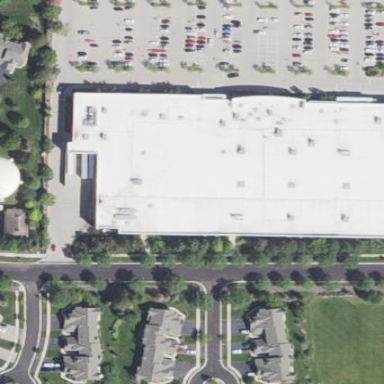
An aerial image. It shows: Retail building that houses department store.